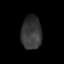
Tissue: skin
Cell type: Epithelial cells
Senescence score: 0.2083
Nuclear area (px): 673
Mean DAPI intensity: 53.605